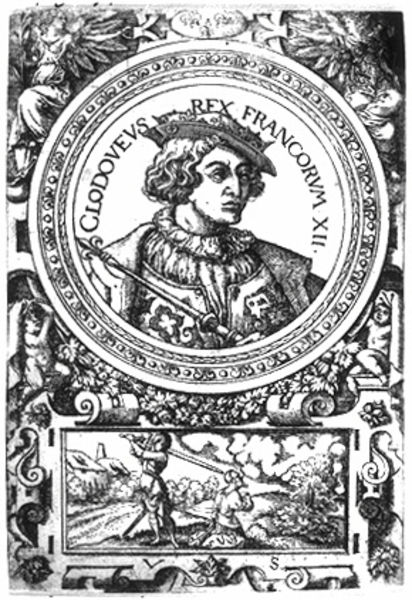
Titel: Bildnis von Frankenkönig Chlodwig II
Künstler: Virgil Solis
Institution: (Seriendruck)
Schlagwörter: baum, blätter, dunkel, himmel, kampf, mann, schatten, weiß, wolken, landschaft, menschen, blumen, frankreich, frisur, grau, haar, hell, hut, licht, mund, männer, nase, profil, schwarz, stirn, szene, blick, haus, hemd, jung, kappe, mütze, augen, barock, enthauptung, gesicht, henker, hermelin, hinrichtung, kragen, köpfen, mensch, pelz, rahmen, bild, bildnis, portrait, porträt, feld, haare, mantel, adel, augenbrauen, krone, lippen, locken, renaissance, kreis, rund, engel, putto, holzschnitt, schrift, wangen, stab, grafik, rand, figuren, fight, hat, king, könig, lanze, men, sword, white, tafel, black, face, france, nose, inschrift, verzierung, name, buch, medaillon, rechteck, druck, schwarzweiss, stich, seite, illustration, schwert, waffe, lilie, ritter, fürst, rüstung, buchseite, voluten, medallion, angel, clouds, man, roman, tree, knieend, kniend, wams, prinz, house, armor, knight, märtyrer, braune, bild im bild, black and white, gravure, mort, etching, putti, allegory, french, épée, zepter, szepter, münze, roi, latein, lateinisch, schriftrollen, italian, wert, art, engraving, konig, coin, paint, lis, flehend, franken, rex, rollwerk, scepter, chevalier, latin, francorum, chlodwig, killing, ann, wig, weapon, glodoueus, glorreich, ludwig xii, stirna, xii, franke, execution, 12, rondel, schweert, clodoveus, clodovevs, beheading, roundel, ikonography